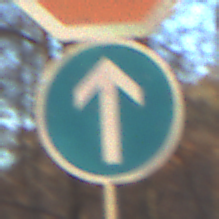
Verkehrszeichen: VorgeschriebeneFahrtrichtungGeradeaus
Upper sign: Stop
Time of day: SunriseSunset
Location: Outdoor (Nature)
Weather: Clear
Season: Autumn
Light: Natural